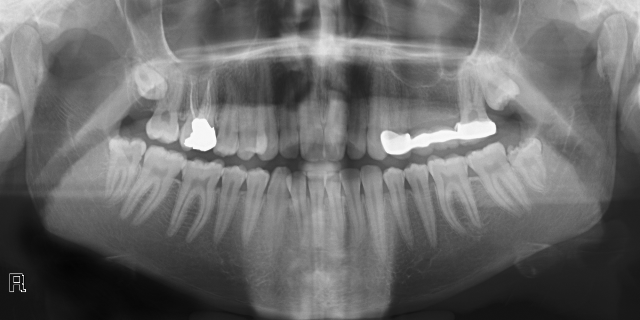
adult